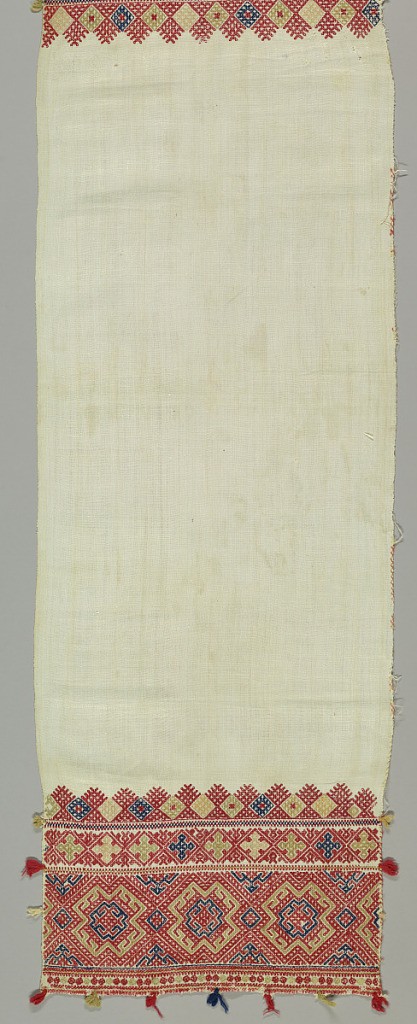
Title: Scarf
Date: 18th–early 19th century
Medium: wool on linen Technique: counted stitch embroidery
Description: Long narrow scarf with ends decorated in deep borders that embroidered in red, blue and pale green in a series of geometric designs. Shorts tassels of green, red and blue wool across ends and sides of embroidered sections.